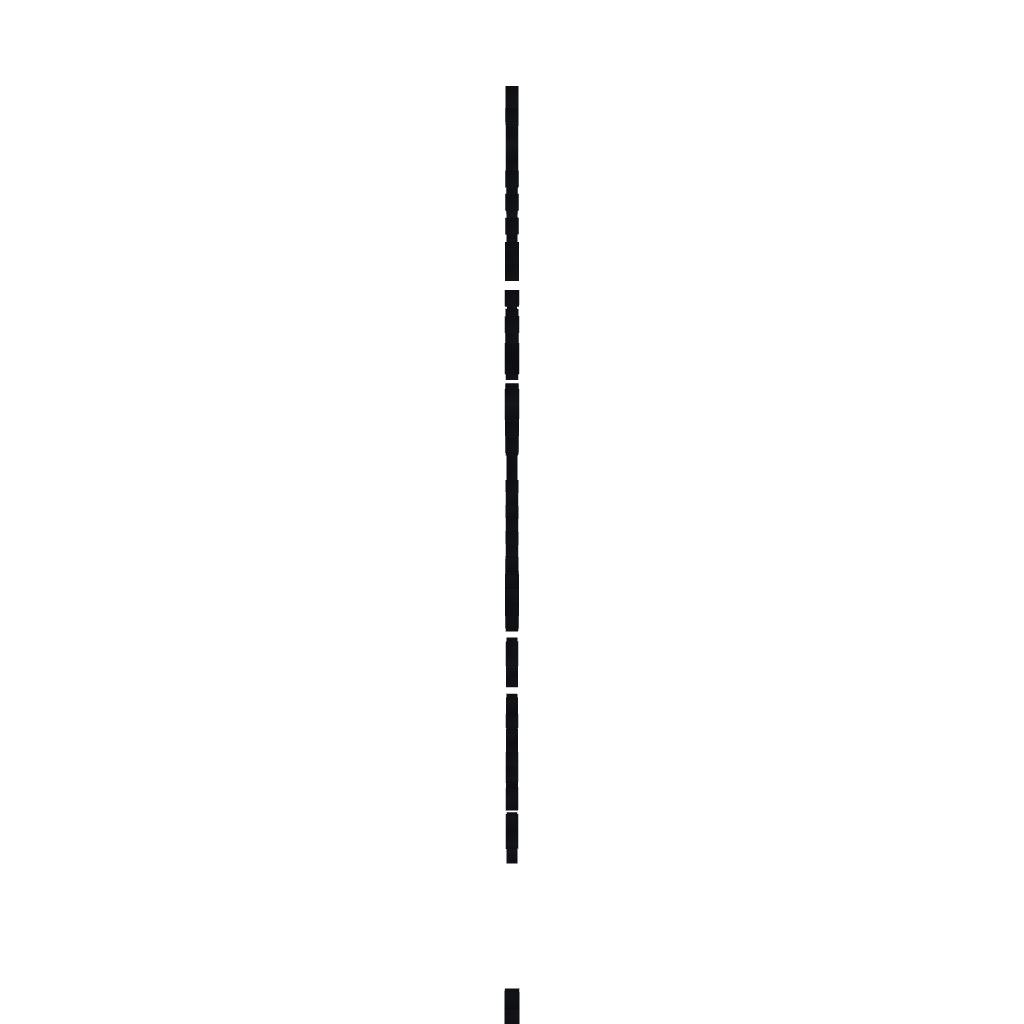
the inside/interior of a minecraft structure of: ZeroSuit Samus Chibi